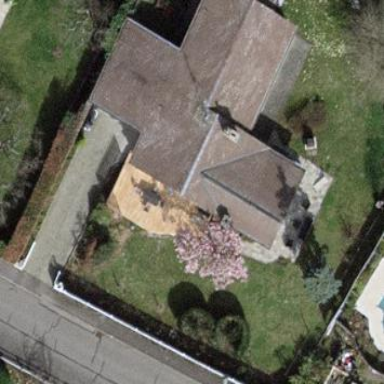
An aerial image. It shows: Garden surrounded by fence.